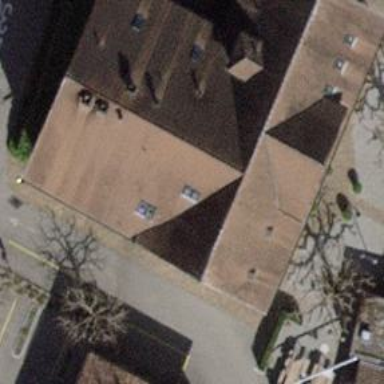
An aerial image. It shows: Restaurant in building.